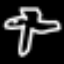
Label: airplane